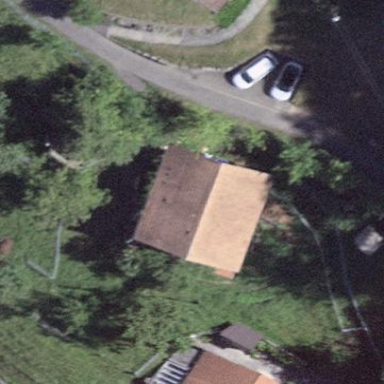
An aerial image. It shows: Rural barn.